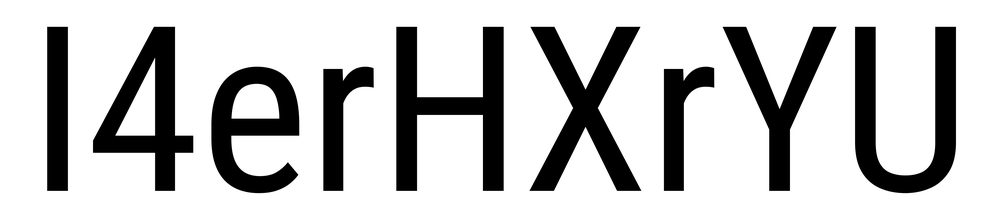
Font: Roboto_Condensed_Regular